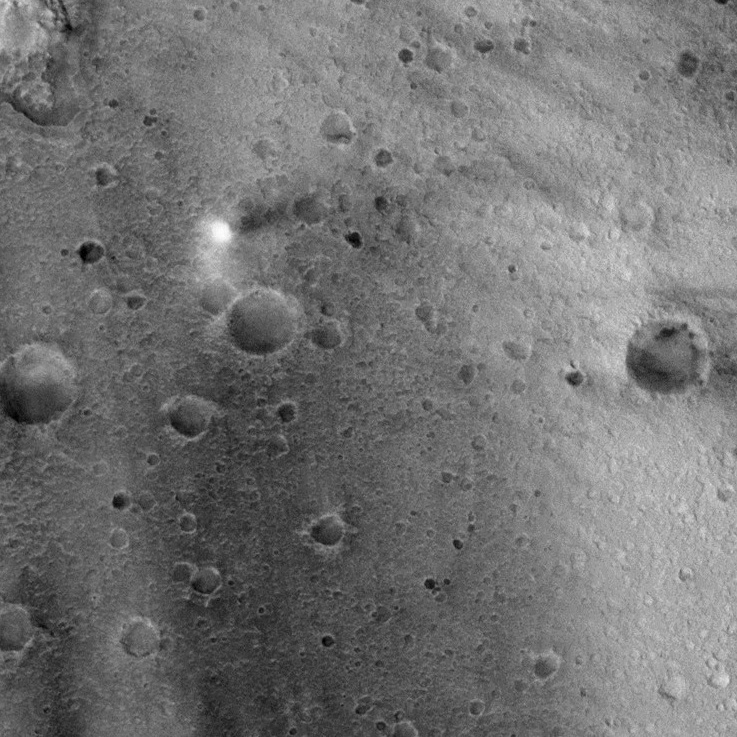
Label: dustdevil